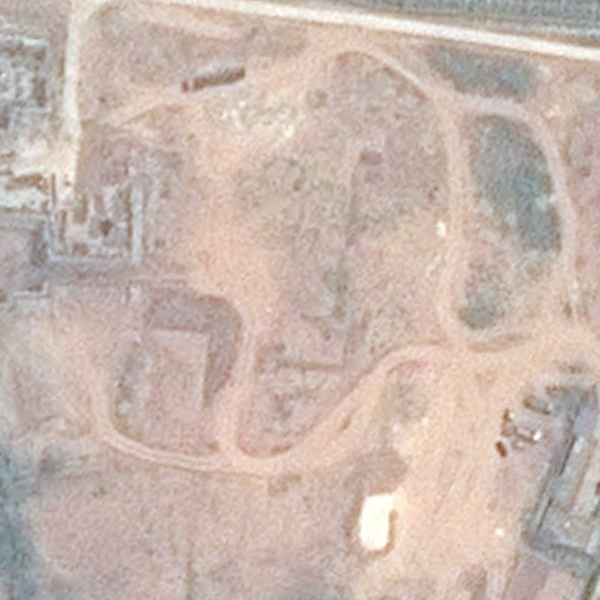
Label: BareLand